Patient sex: M
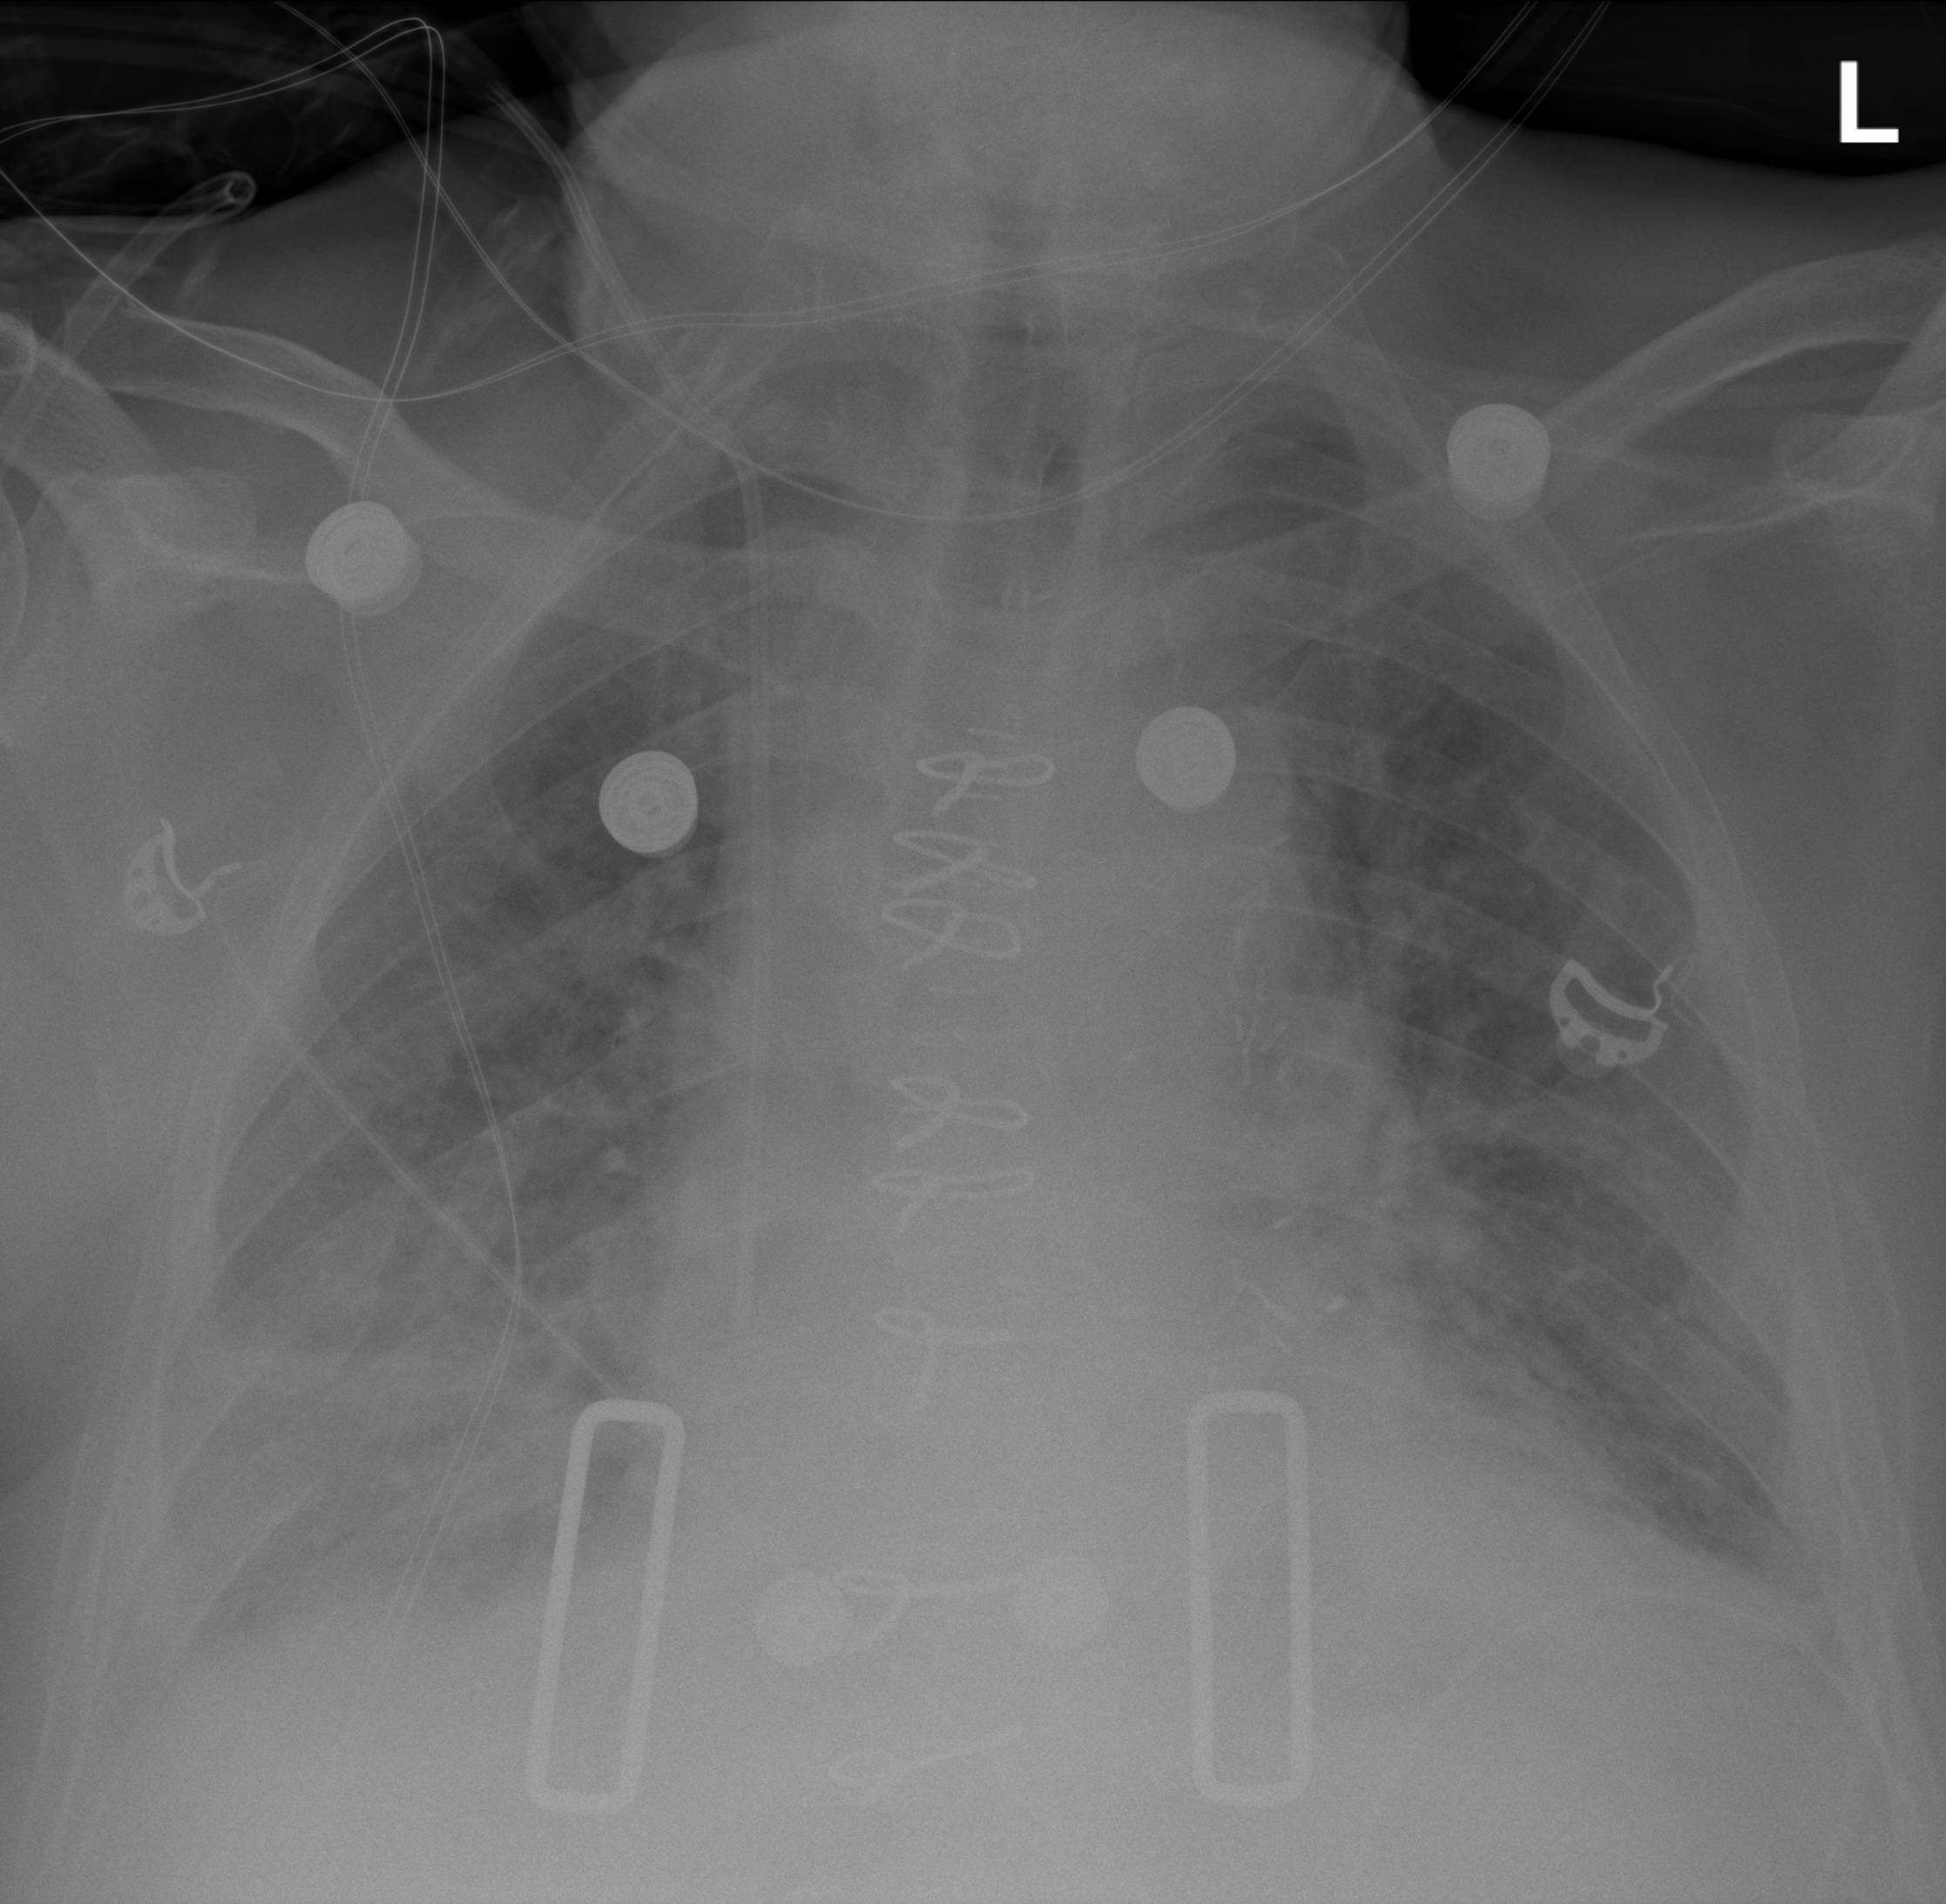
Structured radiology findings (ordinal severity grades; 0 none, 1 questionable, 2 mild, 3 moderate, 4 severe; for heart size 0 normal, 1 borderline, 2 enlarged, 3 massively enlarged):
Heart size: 2
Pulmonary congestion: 2
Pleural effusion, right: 2
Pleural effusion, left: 2
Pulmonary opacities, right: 1
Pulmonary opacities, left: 1
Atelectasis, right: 2
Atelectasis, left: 2